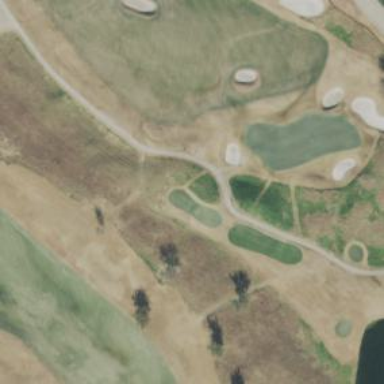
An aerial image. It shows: Path for both roads and golfers.